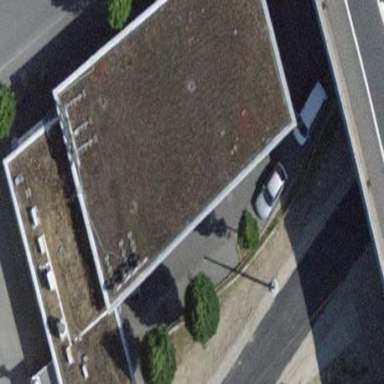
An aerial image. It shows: Roofed fuel facility.